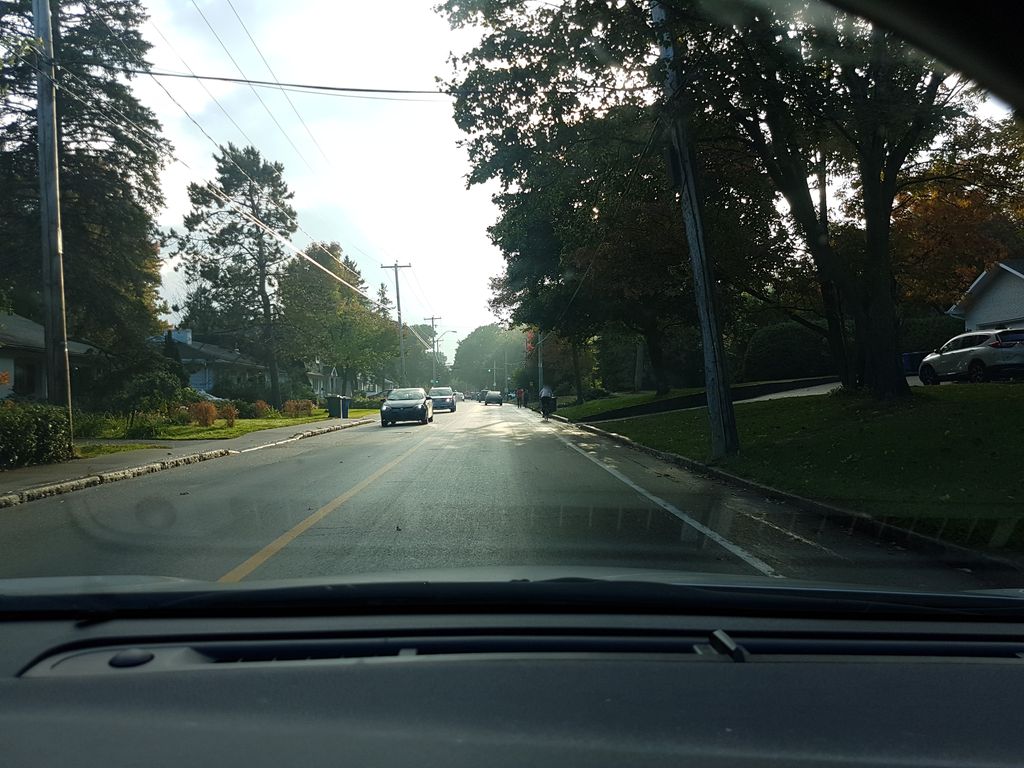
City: quebec_city